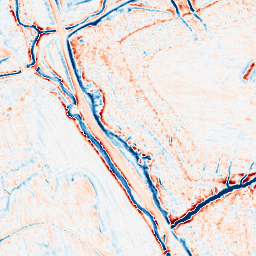
Category: edge_preserving
Decomposition family: anisotropic_diffusion
Decomposition parameters: iterations: 50
kappa: 30
gamma: 0.05
Upsampling method: bilinear
Upsampling parameters: scale: 8
Upsampling scale: 8